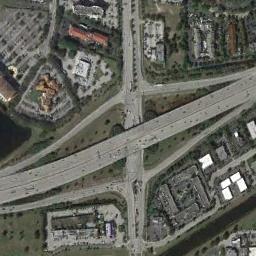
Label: overpass